Question: Here is my small example: ...........
'''
Mark <- paste ("SN", 1:400, sep = "")
highway <- rep(1:4, each = 100)
set.seed (1234)
MAF <- rnorm (400, 0.3, 0.1)
PPC <- abs (ceiling( rnorm (400, 5, 5)))
set.seed (1234)
Position <- round(c(cumsum (rnorm (100, 5, 3)),
cumsum (rnorm (100, 10, 3)), cumsum (rnorm (100, 8, 3)),
cumsum (rnorm (100, 6, 3))), 1)
mydf <- data.frame (Mark, highway, Position, MAF, PPC)
'''
I want to filter data which is less than 10 for PPC at the sametime greater than 0.3 for MAF.
'''
# filter PPC < 10 & MAF > 0.3
filtered <- mydf[mydf$PPC < 10 & mydf$MAF > 0.3,]
'''
I have grouping variable - highway and each Mark has Position on the highway. For example highway 1 for first five marks:
'''
1.4 7.2 15.5 13.4 19.7
|-----|.......|.......|.....|.....|
"SN1" "SN2" "SN3" "SN4" "SN5"
'''
Now I want to pick any ~ 30 Marks such that they are well distributed in each highway based on the Position on each highway (consider different length of highway) and minimum distance between two picks is not less than 10.
Edit: The idea (rough sketch)

I could think a little bit on how to solve this question. Help appreciated.
Here something I could figure out:
'''
# The maximum (length) of each highway is:
out <- tapply(mydf$Position, mydf$highway, max)
out
1 2 3 4
453.0 1012.4 846.4 597.6
min(out)
[1] 453
#Total length of all highways
totallength <- sum(out)
# Thus average distance at which mark need to be placed:
totallength / 30
[1] 96.98
'''
For highway 1, the theoritical marks could be at:
'''
96.98, 96.98+ 96.98, 96.98+96.98+ 96.98, ........till it is less
than maximum (length )for highway 1.
'''
Thus theoritically we need to choose mark at every 96.98. But the marks placed in highway may not be foud at
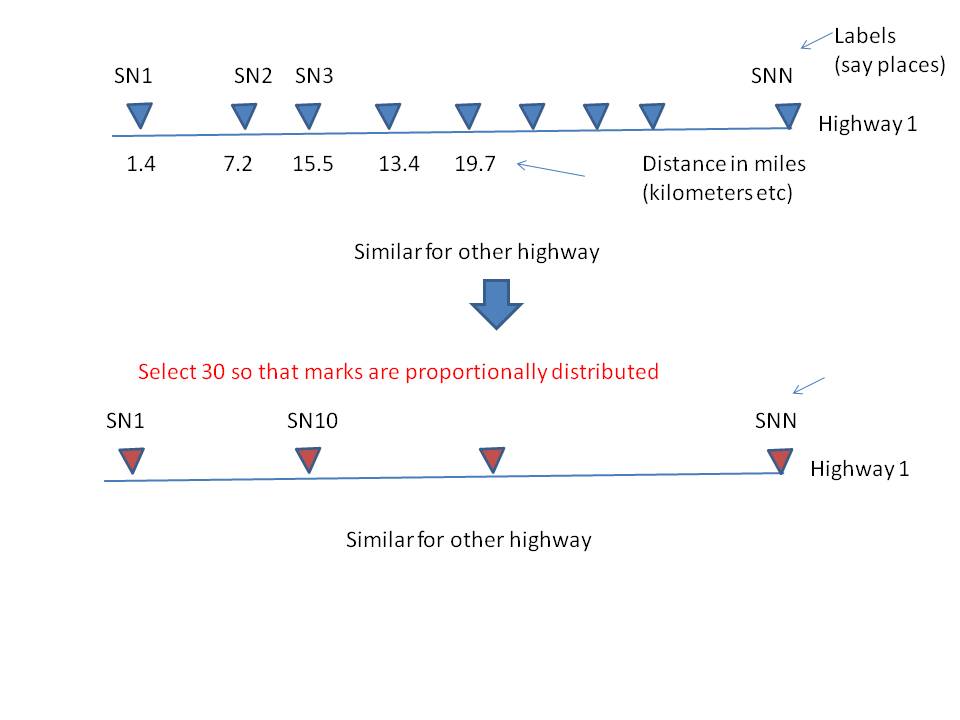
Answer: Since we aren't bothered about any other columns, the code is a little easier if we use split to get a list of positions.
'''
filtered$highway <- factor(filtered$highway)
positions <- with(filtered, split(Position, highway))
'''
A suitable number of marks in each highway can be found using the relative length of each highway.
'''
highway_lengths <- sapply(positions, max)
total_length <- sum(highway_lengths)
n_marks_per_highway <- round(30 * highway_lengths / total_length)
'''
We can use the quantile function to get target points that are evenly spaced along each highway.
'''
target_mark_points <- mapply(
function(pos, n)
{
quantile(pos, seq.int(0, 1, 1 / (n - 1)))
},
positions,
n_marks_per_highway
)
'''
For each target point, we find the nearest existing mark in the highway.
'''
actual_mark_points <- mapply(
function(pos, target)
{
sapply(target, function(tgt)
{
d <- abs(tgt - pos)
pos[which.min(d)]
})
},
positions,
target_mark_points
)
'''
Just to see that it works, you can visualise the marks.
'''
is_mark_point <- mapply(
function(pos, mark)
{
pos %in% mark
},
positions,
actual_mark_points
)
filtered$is.mark.point <- unsplit(is_mark_point, filtered$highway)
library(ggplot2)
(p <- ggplot(filtered, aes(Position, highway, colour = is.mark.point)) +
geom_point()
)
'''